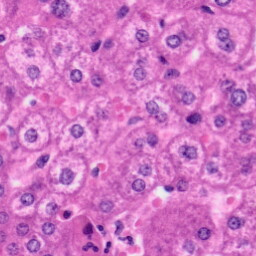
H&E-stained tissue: Liver